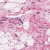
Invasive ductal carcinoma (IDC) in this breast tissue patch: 0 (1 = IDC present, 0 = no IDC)